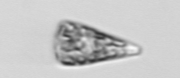
Label: Licmophora